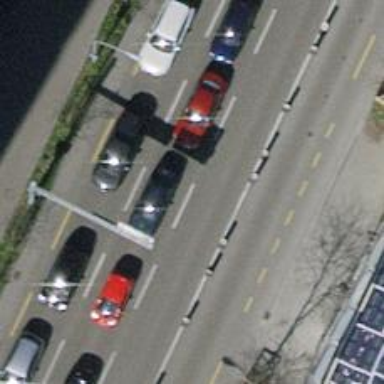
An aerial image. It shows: Primary highway with asphalt surface. There is separate cycle lane and sidewalk.